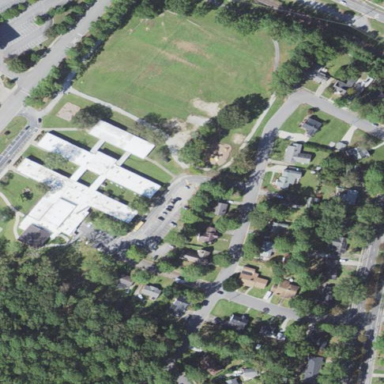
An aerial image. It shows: School.